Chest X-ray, AP view. Patient: 51 years old, sex M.
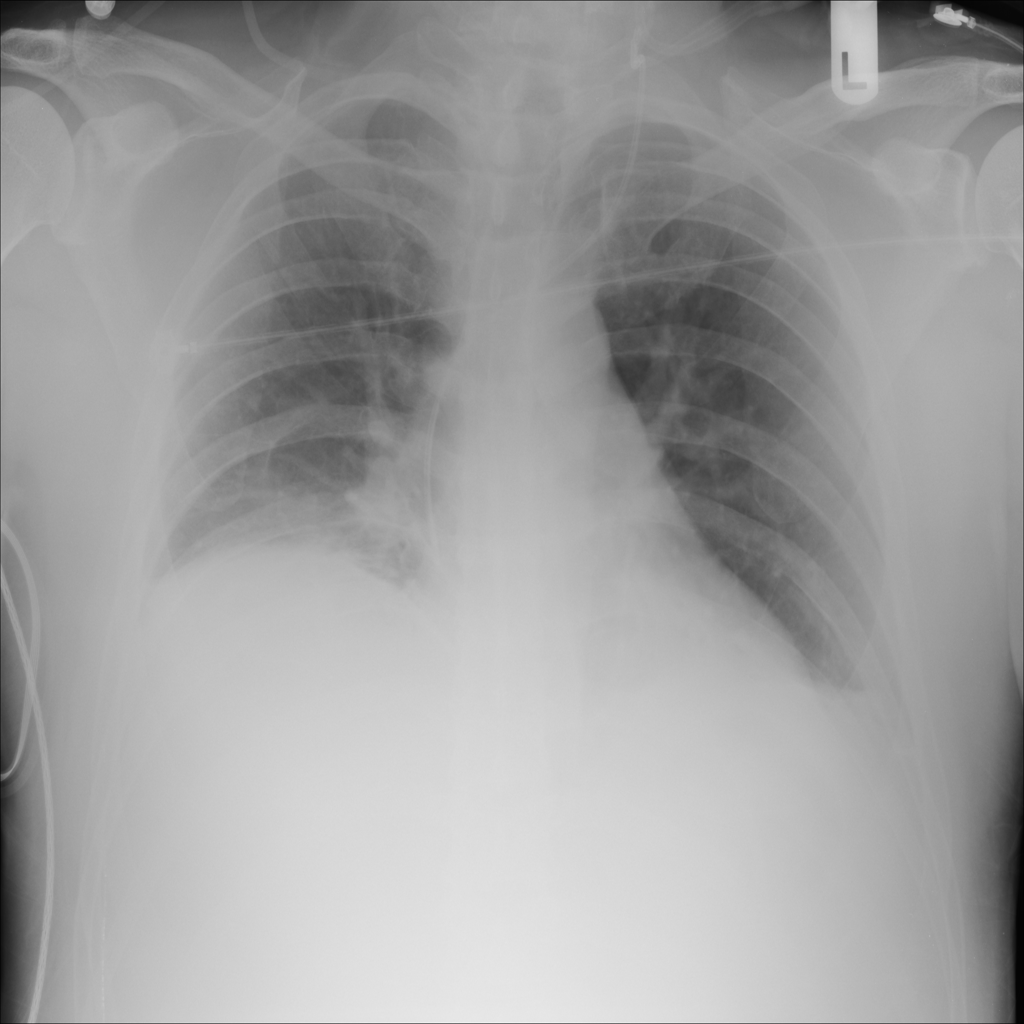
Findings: Consolidation